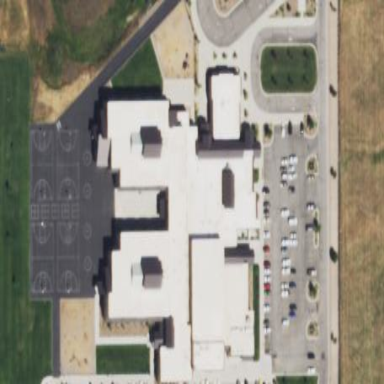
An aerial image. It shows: School building.